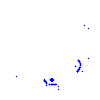
Particle: proton